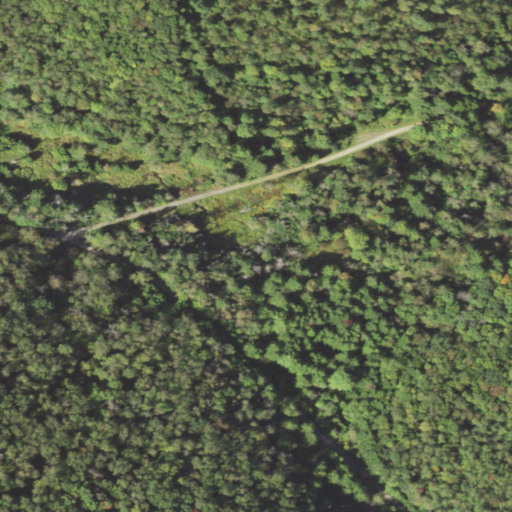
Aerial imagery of valley in Pennsylvania named Myers Hollow containing mixed forest, deciduous forest, open development, and evergreen forest